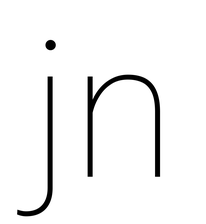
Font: Roboto_Thin